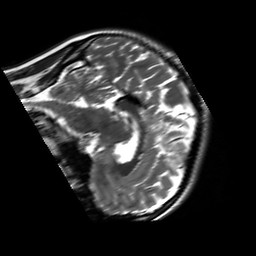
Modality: T2w
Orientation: sagittal
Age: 23
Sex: female
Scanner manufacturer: siemens
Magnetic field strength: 3 T
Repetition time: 8.53 s
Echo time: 0.091 s